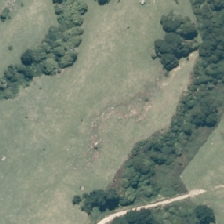
Land cover: high_producing_grassland